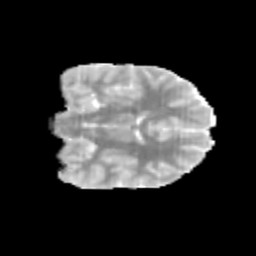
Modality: MD
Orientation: coronal
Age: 10
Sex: male
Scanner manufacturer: siemens
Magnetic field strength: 3 T
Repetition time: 3.8 s
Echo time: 0.07 s